Chest X-ray:
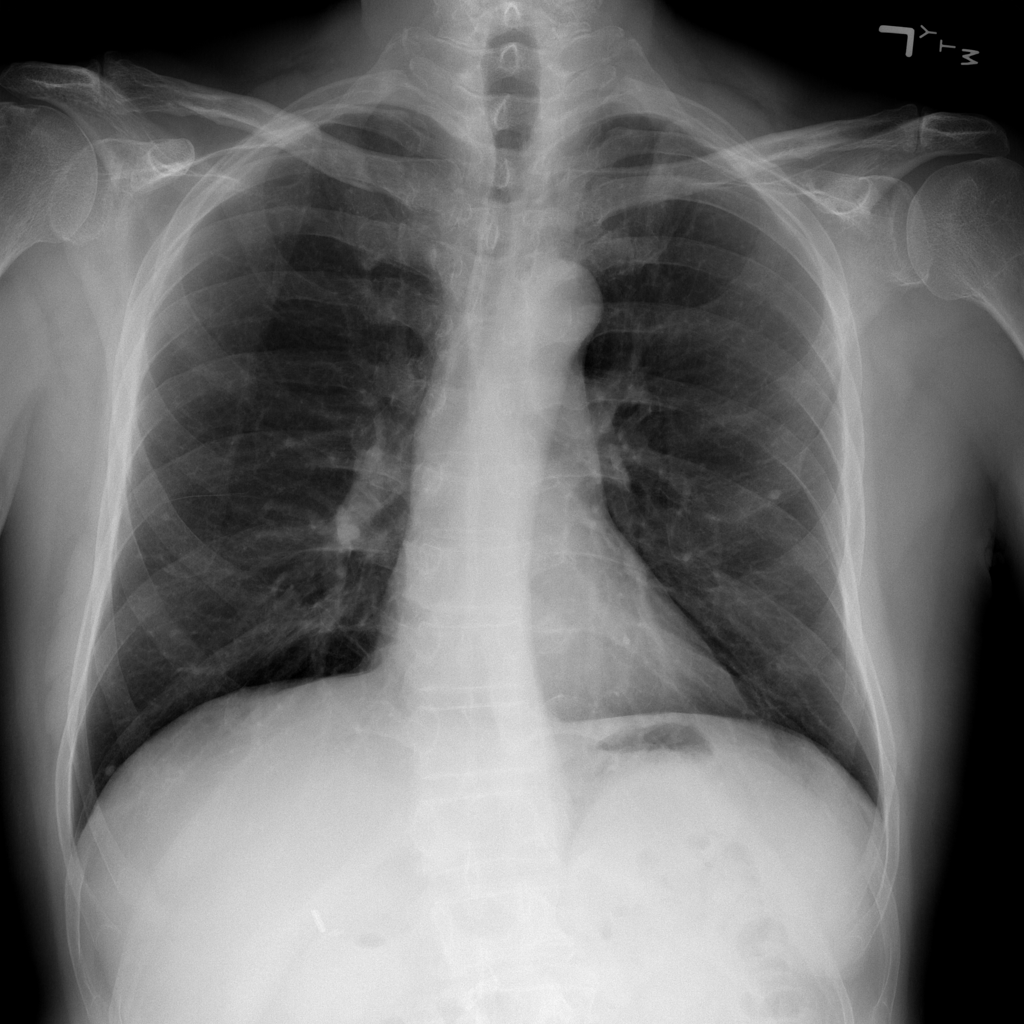
Findings: Calcification
No abnormal finding: no